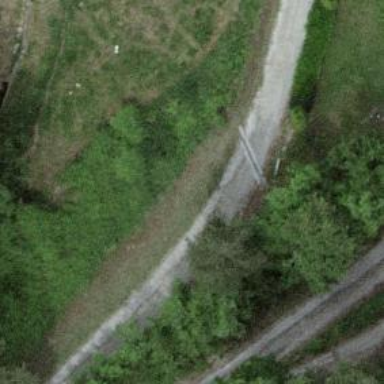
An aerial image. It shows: Unpaved residential road.